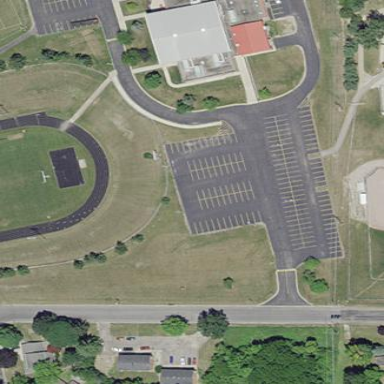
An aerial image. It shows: Parking area with surface.